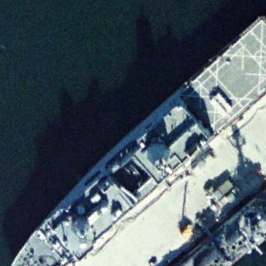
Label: combat